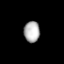
Tissue: prostate
Cell type: T cells
Senescence score: 0.3401
Nuclear area (px): 323
Mean DAPI intensity: 178.344